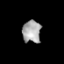
Tissue: prostate
Cell type: Epithelial cells
Senescence score: 0.2892
Nuclear area (px): 400
Mean DAPI intensity: 167.51